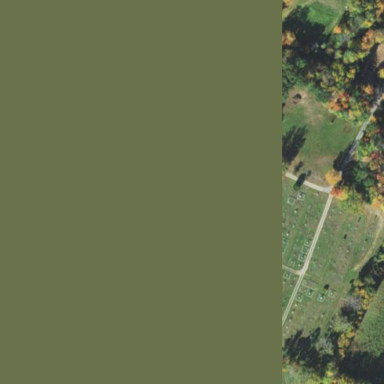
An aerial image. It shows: Cemetery with historic significance.